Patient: sex F, age 75
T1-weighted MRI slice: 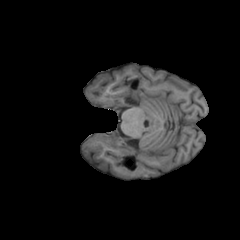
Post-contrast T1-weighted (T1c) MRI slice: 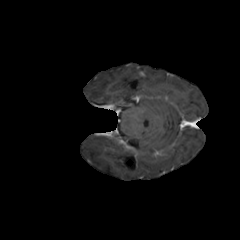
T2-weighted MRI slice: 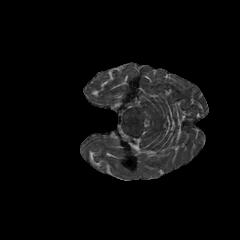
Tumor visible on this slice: no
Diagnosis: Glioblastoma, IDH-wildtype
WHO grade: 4